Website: macys
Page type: account-selection
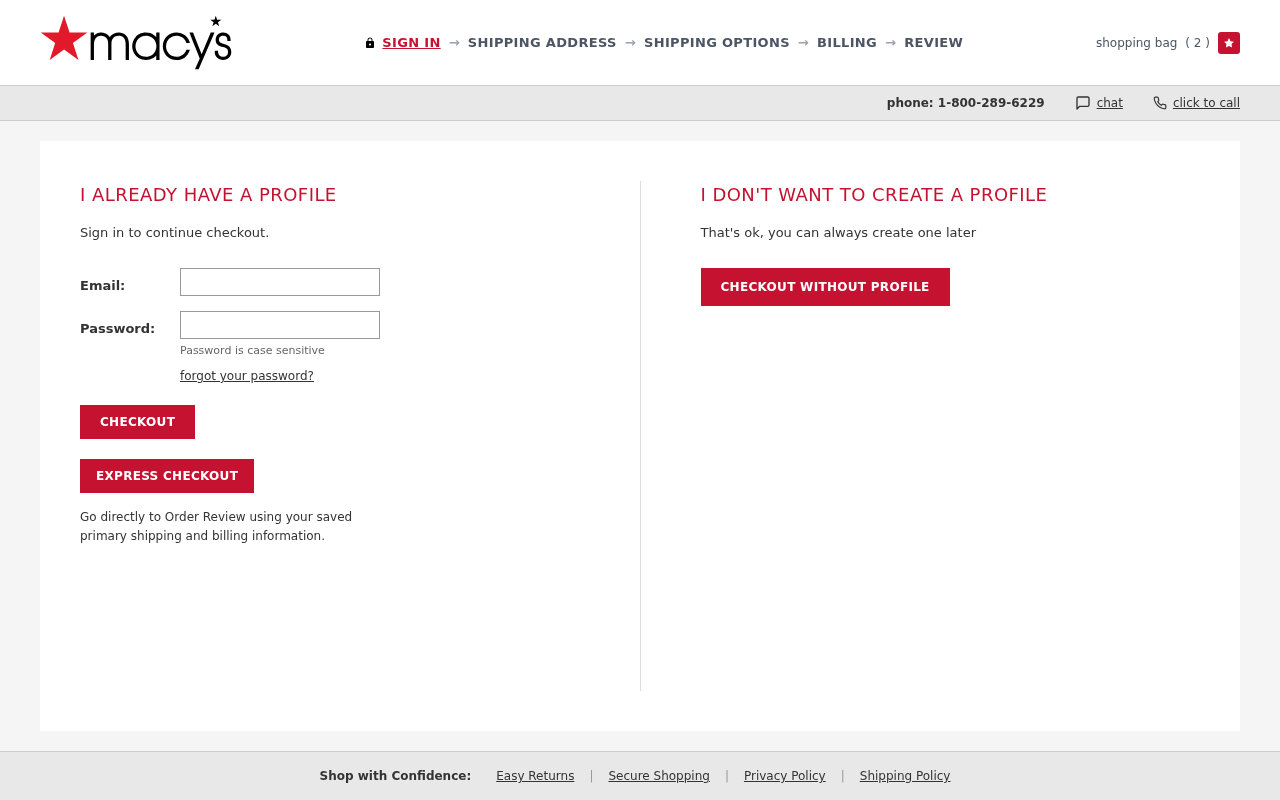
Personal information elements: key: PII_EMAIL
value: brettmendez@hotmail.com
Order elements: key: ORDER_NUM_ITEMS
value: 2